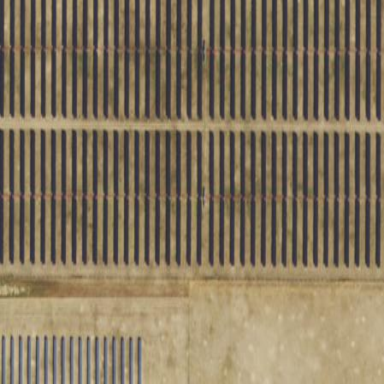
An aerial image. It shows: Solar power plant using photovoltaic technology.